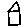
Label: house